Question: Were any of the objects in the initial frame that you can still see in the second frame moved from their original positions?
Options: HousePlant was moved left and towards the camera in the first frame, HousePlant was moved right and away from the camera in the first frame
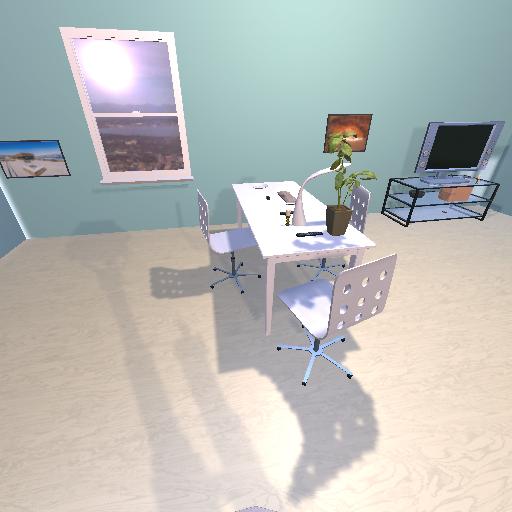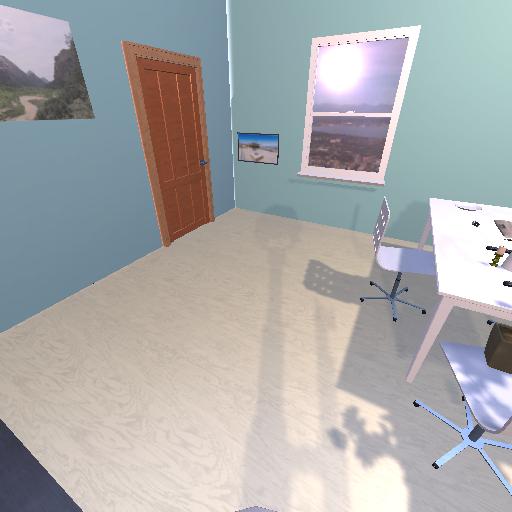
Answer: HousePlant was moved left and towards the camera in the first frame